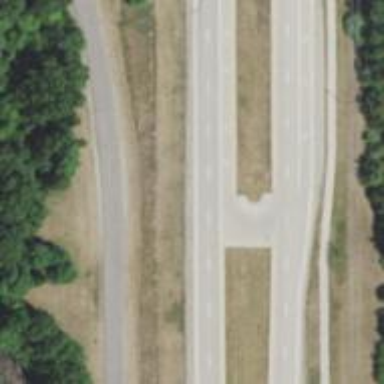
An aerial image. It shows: Secondary link road.